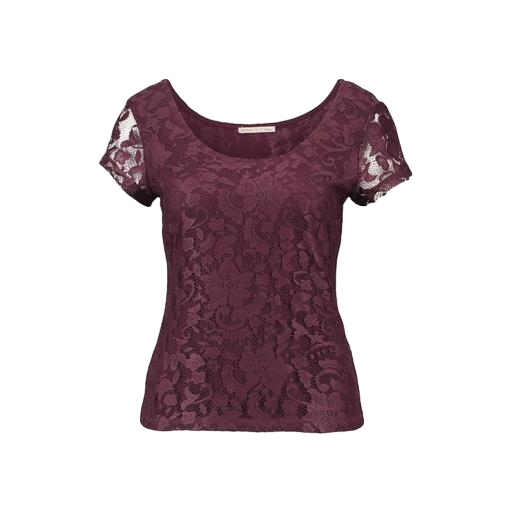
purple printed lace-yoke t-shirt only macy, lace tee, floral lace top, white background